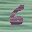
Label: 6